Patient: sex M, age 73
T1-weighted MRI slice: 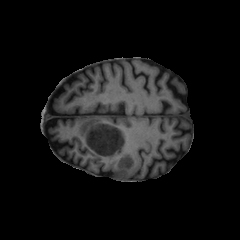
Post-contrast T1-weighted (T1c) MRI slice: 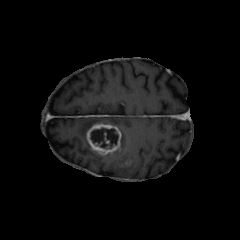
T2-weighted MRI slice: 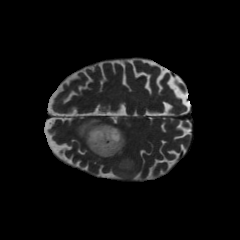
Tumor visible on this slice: yes
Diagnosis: Glioblastoma, IDH-wildtype
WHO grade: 4